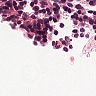
Metastatic tissue present: no